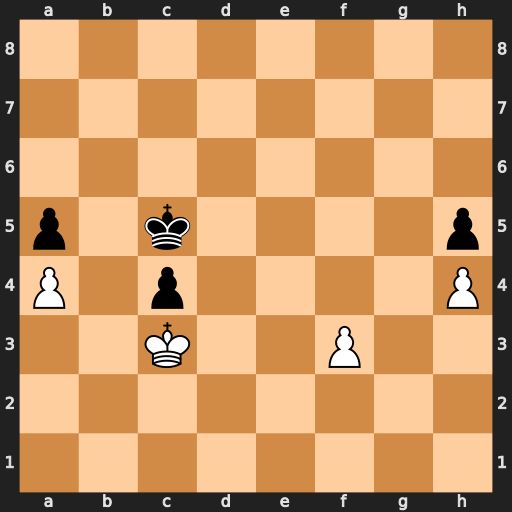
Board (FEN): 8/8/8/p1k4p/P1p4P/2K2P2/8/8
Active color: w
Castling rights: -
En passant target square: -
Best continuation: f4 Kd5 f5 Ke5 Kxc4 Kxf5 Kb5 Ke6 Kxa5